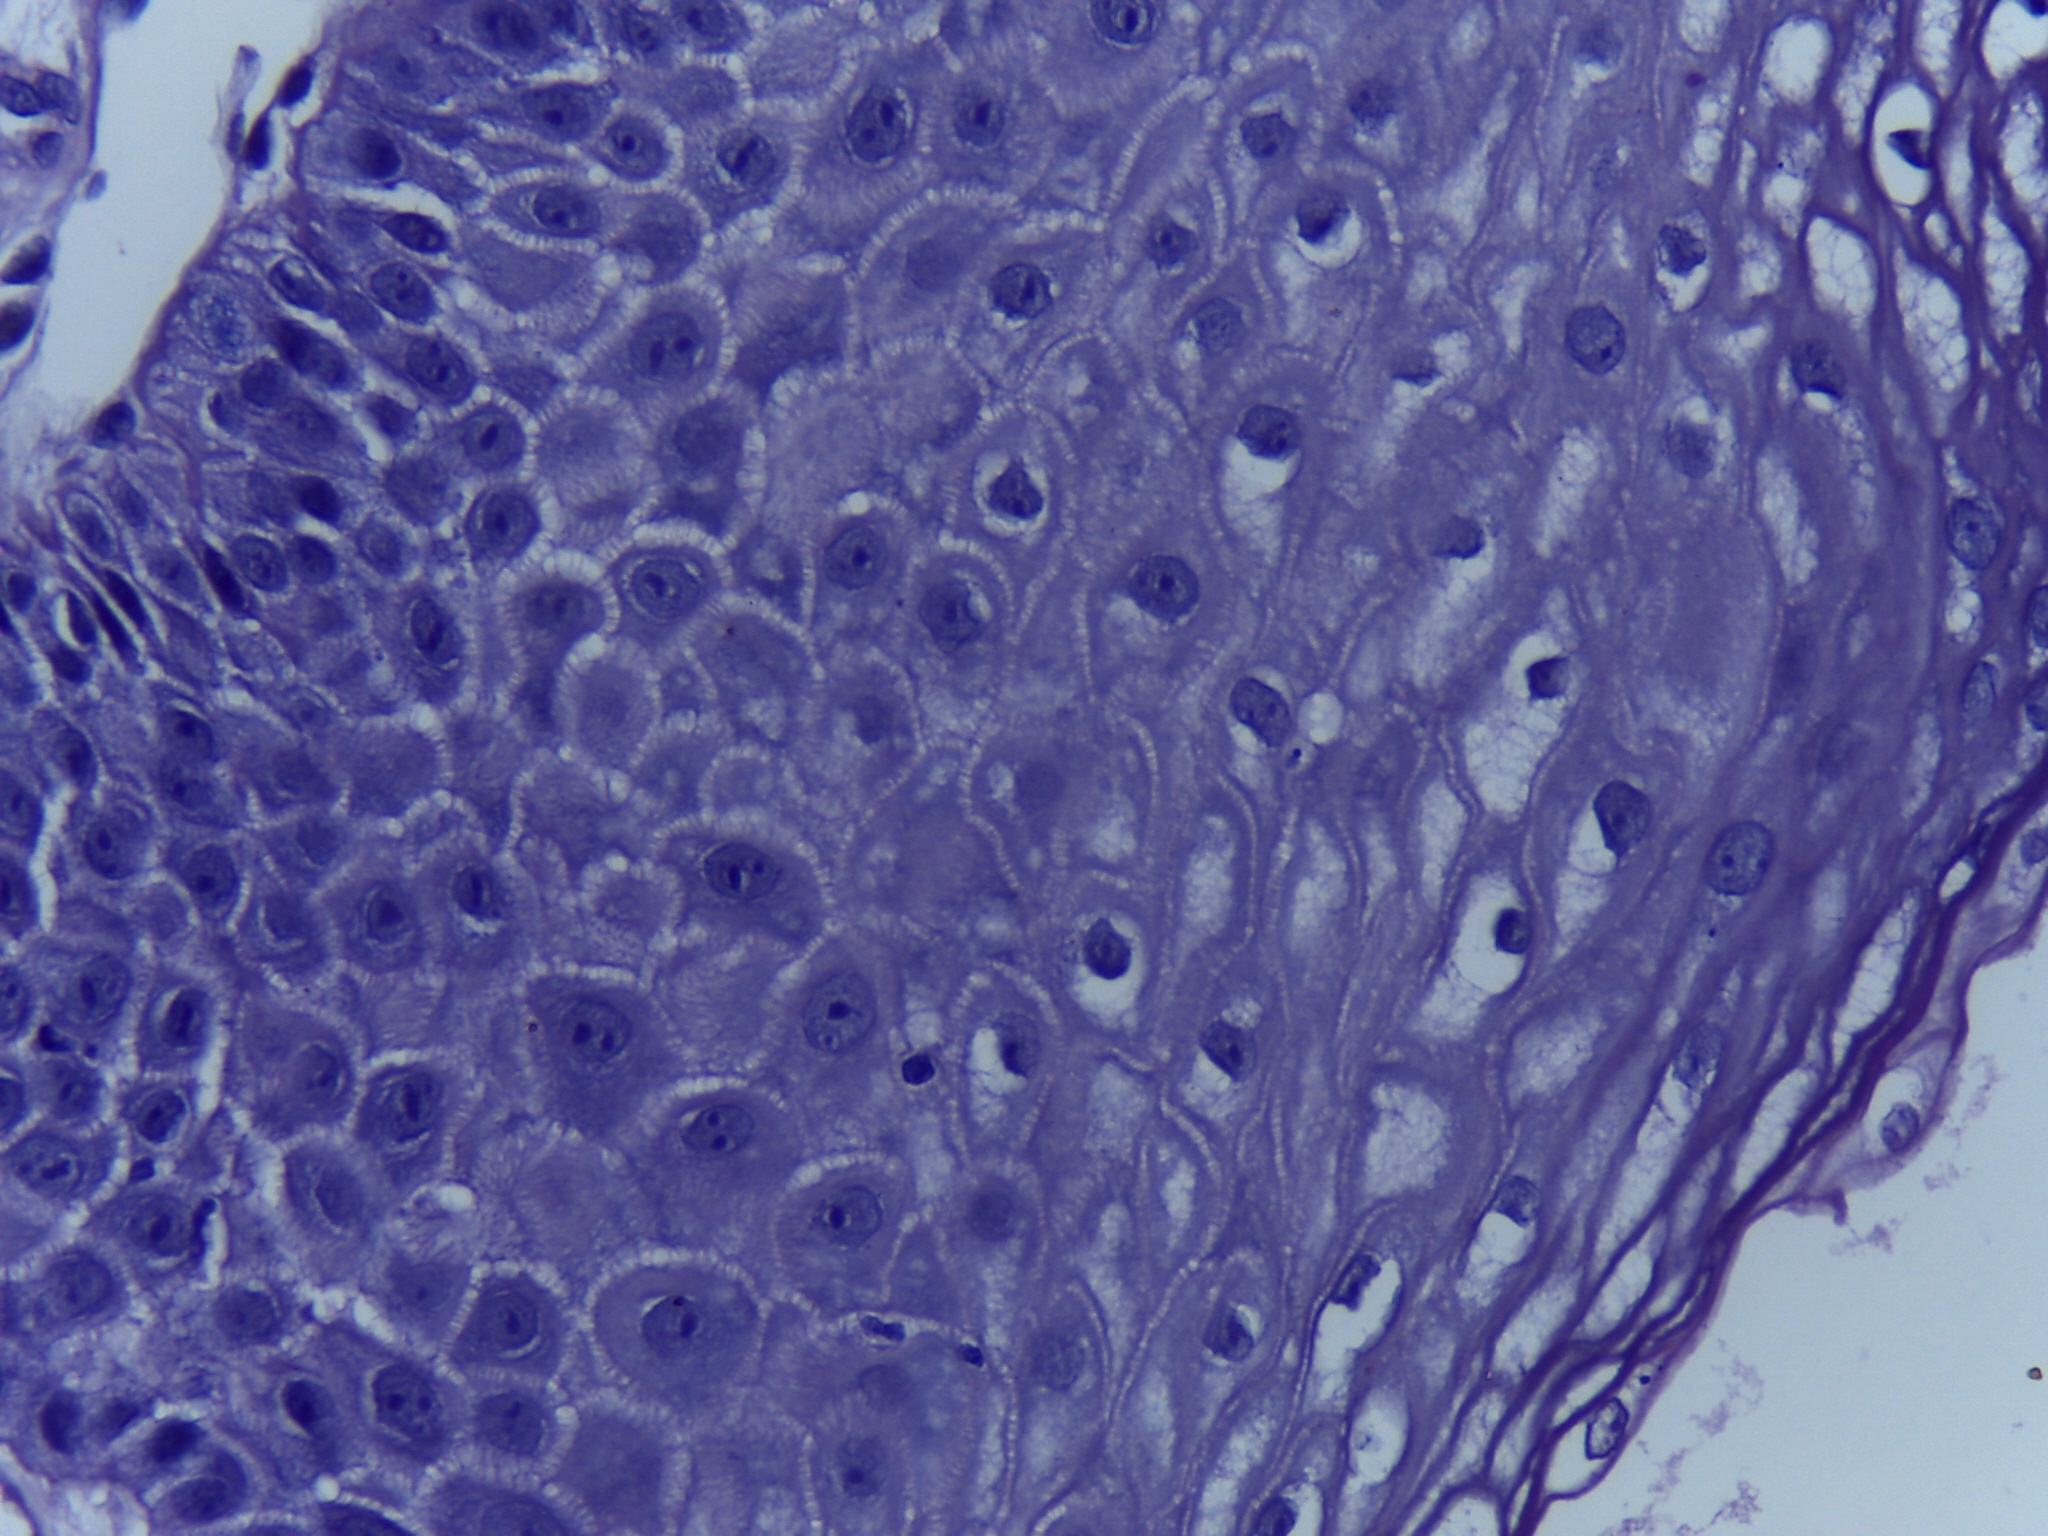
Diagnosis: Normal